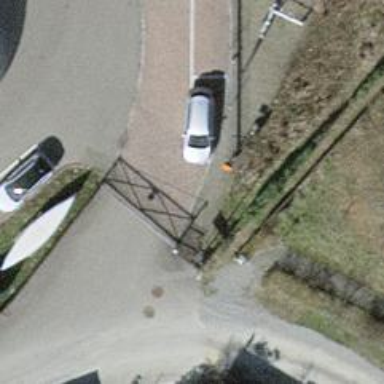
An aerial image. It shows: Gate.